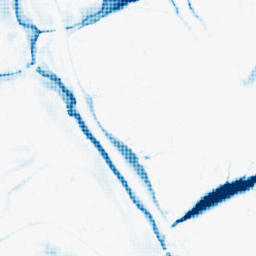
Category: morphological
Decomposition family: morphological_ellipse
Decomposition parameters: operation: closing
width: 30
height: 20
Upsampling method: sinc_hamming
Upsampling parameters: scale: 4
kernel_size: 4
Upsampling scale: 4